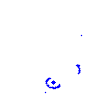
Particle: proton